Aerial crown-view tile of a tropical tree (Barro Colorado Island, Panama), acquired 20240918:
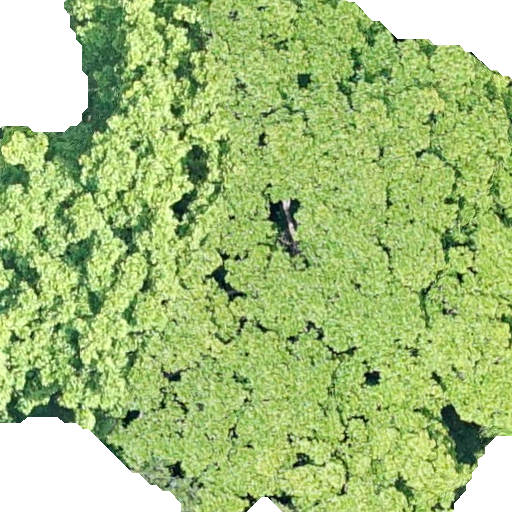
Species: Ficus obtusifolia
GBIF accepted scientific name: Ficus obtusifolia
Crown area: 441.856 m²